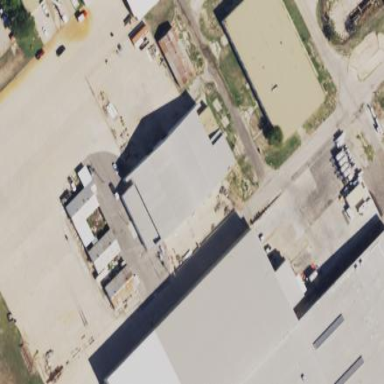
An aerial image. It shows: Hangar building located at airport.